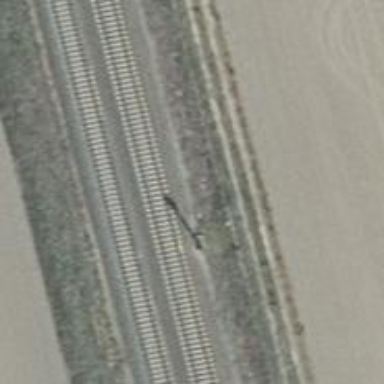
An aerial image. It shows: Railway signal.